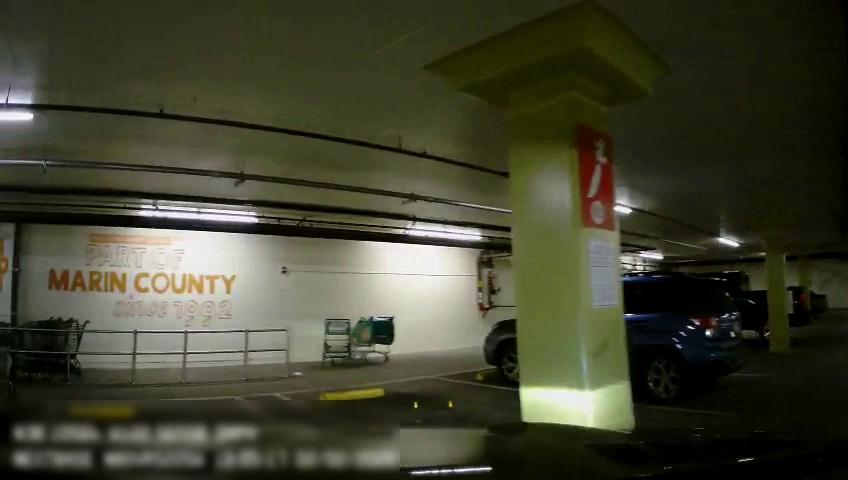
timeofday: Dusk/Dawn/Twilight
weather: Other
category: Drivable Space
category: Vehicles | Car
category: Vehicles | Truck
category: Vehicles | SUV